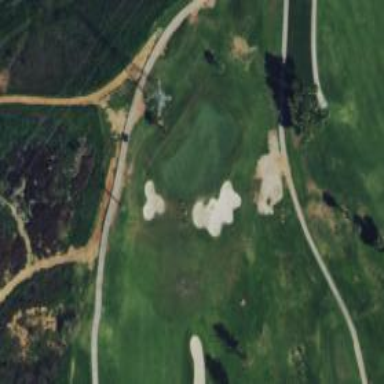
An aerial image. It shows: Golf hole.